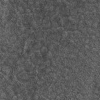
Atmospheric dust classification: not_dusty